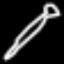
Label: pencil